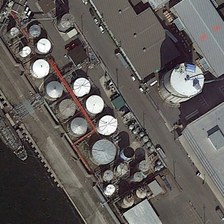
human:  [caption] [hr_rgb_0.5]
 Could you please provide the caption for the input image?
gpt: a large number of different sizes of storagetanks on the road in a piece of land .

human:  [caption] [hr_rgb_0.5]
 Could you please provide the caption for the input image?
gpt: some storage tanks are in a factory near a river .

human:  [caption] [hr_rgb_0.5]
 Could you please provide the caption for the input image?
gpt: some storage tanks are in a factory near a river .

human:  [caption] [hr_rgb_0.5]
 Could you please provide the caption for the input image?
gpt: a lot of houses and trees are beside a lot of oil tanks .

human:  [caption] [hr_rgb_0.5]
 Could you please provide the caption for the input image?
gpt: a large number of different sizes of storagetanks on the road in a piece of land .